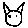
Label: cat